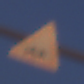
Verkehrszeichen: UnebeneFahrbahn
Umgebung: Outdoor, Nature
Tageszeit: SunriseSunset
Wetter: Clear
Licht: Natural
Jahreszeit: NotSpecified
Kontrast: LowContrast